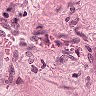
Metastatic tissue present: no